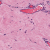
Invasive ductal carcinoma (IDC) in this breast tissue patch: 0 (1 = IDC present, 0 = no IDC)